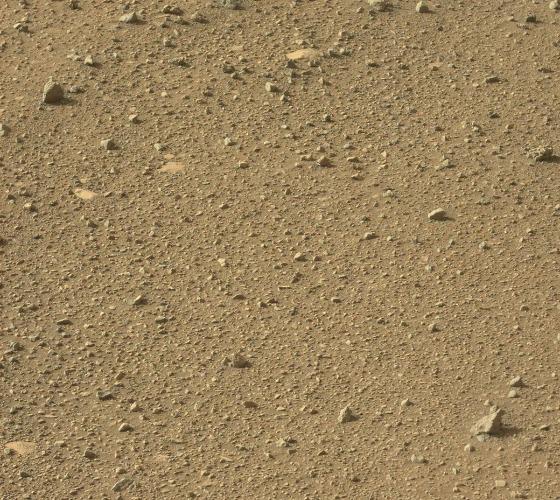
Terrain classes present: Gravel / Sand / Soil, Rock, Shadow